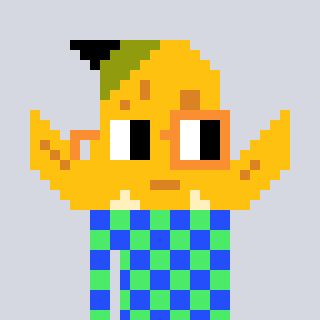
a pixel art character with square yellow and orange glasses, a banana-shaped head and a teal-colored body on a cool background